Question: I am new to android development and after few years of strict c++ coding with apis such as ogl, dx, sfml i really got a headache with all those layouts and stuff.
Basically i'm asking you how to achieve the following setup:

I tried putting together some random layouts and fixing it up with WYSIWYG editor but this thing just drives me bananas and i cant make it work. It feels like whatever I do, the editor behaves differently.
If someone could give me some tips it would be awesome.
BTW, can i create an event in form ['Activity' in this case] that is called each frame? [no game loop sucks!]
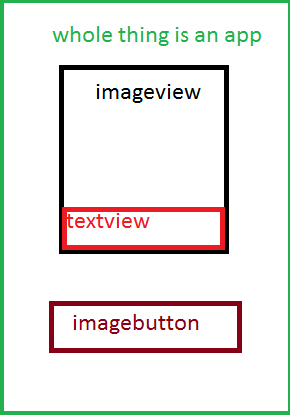
Answer: I prefer to break everything down into layouts within one another. Here would be an example of what you need but there are many many ways to define the exact same thing.
'''
<?xml version="1.0" encoding="utf-8"?>
<LinearLayout xmlns:android="http://schemas.android.com/apk/res/android"
android:layout_width="match_parent"
android:layout_height="match_parent"
android:orientation="vertical" >
<TextView
android:id="@+id/textView1"
android:layout_width="wrap_content"
android:layout_height="wrap_content"
android:text="Large Text"
android:layout_marginTop="20dp"
android:layout_gravity="center"
android:textAppearance="?android:attr/textAppearanceLarge" />
<RelativeLayout
android:layout_width="fill_parent"
android:layout_height="wrap_content"
>
<ImageView
android:id="@+id/imageView1"
android:layout_width="300dp"
android:layout_height="300dp"
android:layout_alignParentTop="true"
android:layout_centerHorizontal="true"
android:src="@drawable/icon" />
<TextView
android:id="@+id/textView2"
android:layout_width="wrap_content"
android:layout_height="wrap_content"
android:text="Large Text"
android:layout_centerHorizontal="true"
android:layout_alignBottom="@+id/imageView1"
android:textAppearance="?android:attr/textAppearanceLarge" />
</RelativeLayout>
<ImageButton
android:id="@+id/imageButton1"
android:layout_width="200dp"
android:layout_height="50dp"
android:src="@drawable/icon"
android:layout_marginTop="50dp"
android:layout_gravity="center"/>
</LinearLayout>
'''